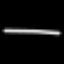
Label: line